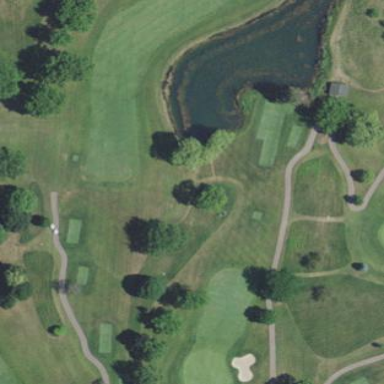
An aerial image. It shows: Rough grass area on golf course.